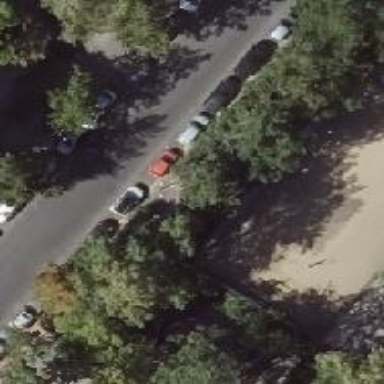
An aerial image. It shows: Residential road with parallel on-street parking lanes. The road has asphalt surface and separate sidewalk.